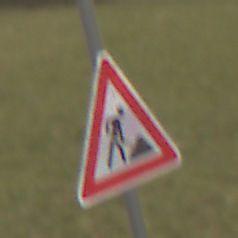
Verkehrszeichen: Arbeitsstelle
Umgebung: Outdoor, Nature
Tageszeit: Midday
Wetter: Overcast
Licht: Natural
Jahreszeit: NotSpecified
Kontrast: LowContrast